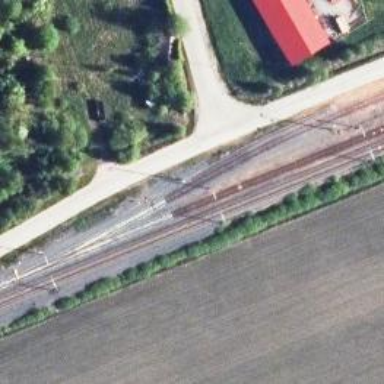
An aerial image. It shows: Wedge is used for the railway derail.